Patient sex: M
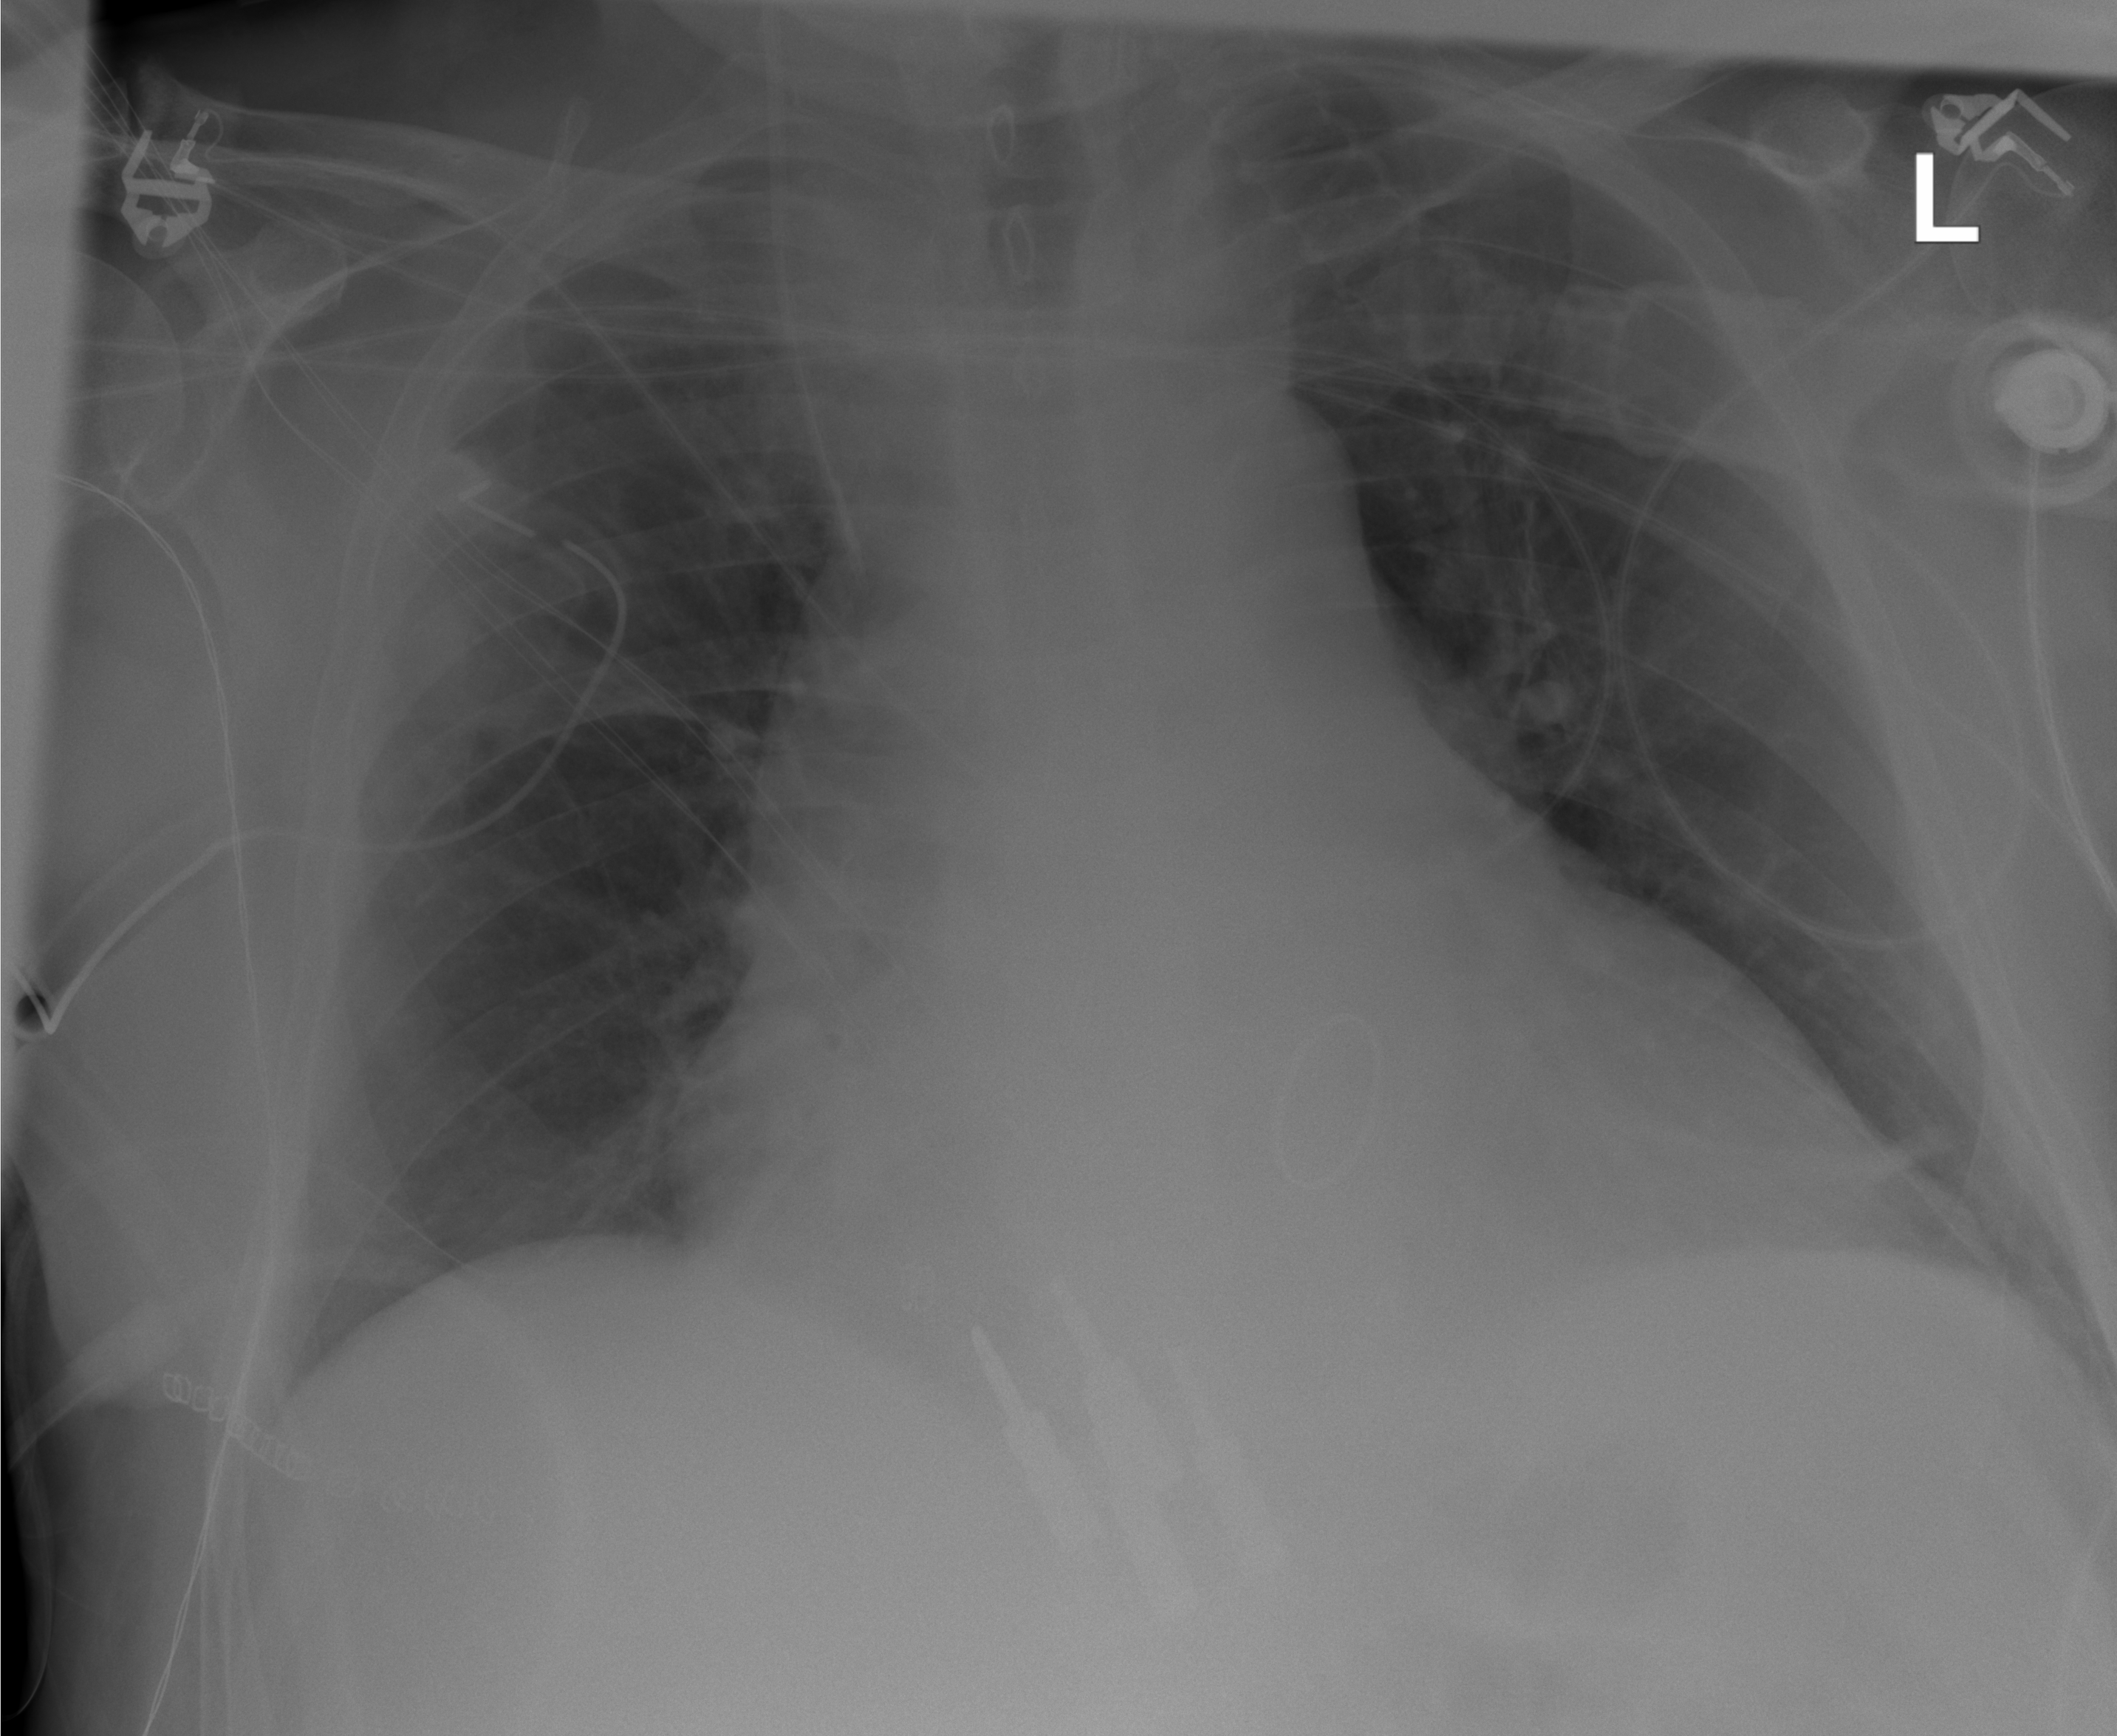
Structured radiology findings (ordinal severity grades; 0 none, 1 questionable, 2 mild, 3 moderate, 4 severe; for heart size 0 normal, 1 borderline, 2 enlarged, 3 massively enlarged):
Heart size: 2
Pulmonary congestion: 2
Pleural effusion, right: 1
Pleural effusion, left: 2
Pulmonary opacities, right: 0
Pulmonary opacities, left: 0
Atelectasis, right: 1
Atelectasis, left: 1